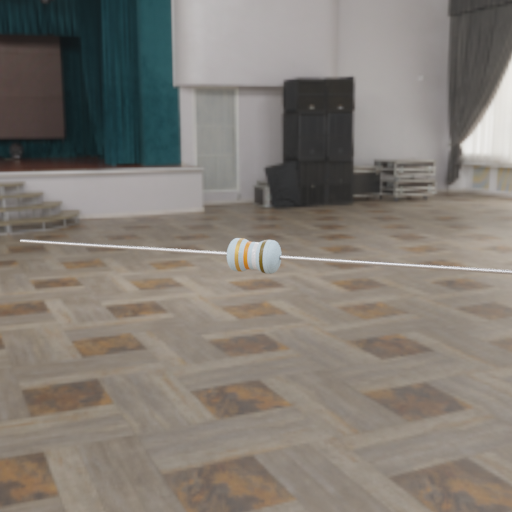
Resistor colour bands (in order): gold, orange, white, brown